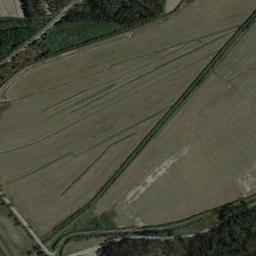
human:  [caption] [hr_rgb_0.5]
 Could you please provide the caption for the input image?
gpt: Many irregularly shaped brown and green mixed farm fields .

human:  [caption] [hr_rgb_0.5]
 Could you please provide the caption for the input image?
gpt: There is a straight path between the terraces .

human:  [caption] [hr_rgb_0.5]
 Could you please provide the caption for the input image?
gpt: There are many plants on the terrace .

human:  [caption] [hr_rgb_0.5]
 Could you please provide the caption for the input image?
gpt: The bare terrace is next to some trees .

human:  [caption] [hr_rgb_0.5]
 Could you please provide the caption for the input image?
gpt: There are green meadows beside the green terraces .